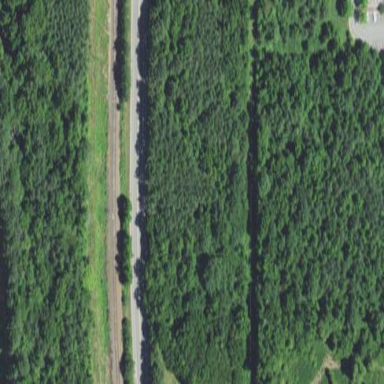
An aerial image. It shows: Mixed woodland area with variety of leaf types and cycles.